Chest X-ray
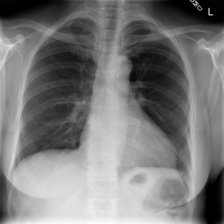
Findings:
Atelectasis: negative
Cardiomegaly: positive
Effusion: positive
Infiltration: negative
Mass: negative
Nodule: negative
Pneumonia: negative
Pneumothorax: negative
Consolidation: negative
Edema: negative
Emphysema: negative
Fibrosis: negative
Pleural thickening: negative
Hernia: negative